Question: What is the reading of this measurement?
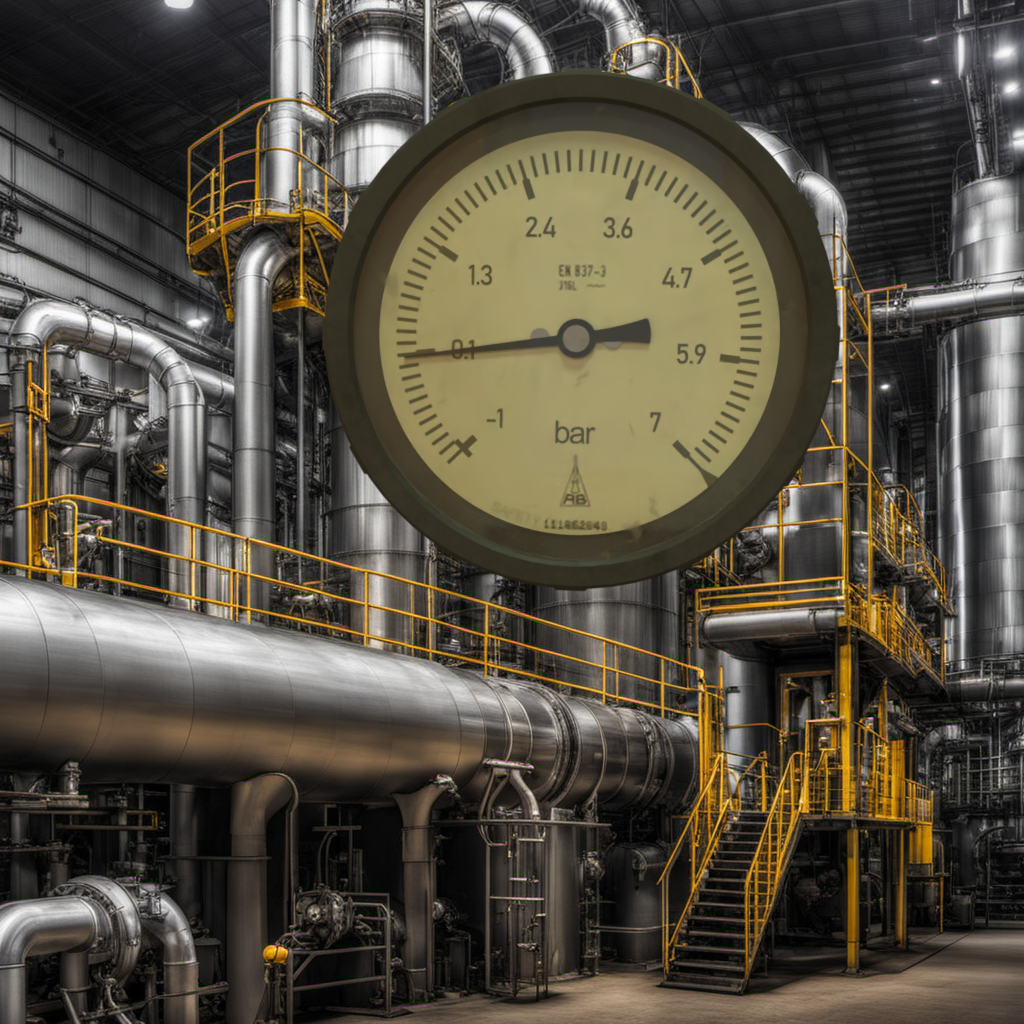
Answer: The result is 0.13
Question: What is the reading range of this measurement?
Answer: The range is from -1 to 7
Question: What is the minimum and maximum value of the measurement shown in the image?
Answer: The minimum value is -1 and the maximum value is 7